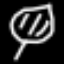
Label: leaf